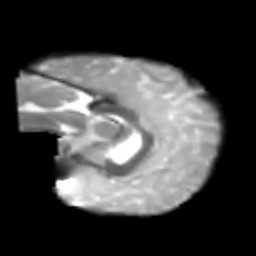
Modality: T2w
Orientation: sagittal
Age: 7
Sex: male
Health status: healthy